Interaction volume radius: 5 \u00c5
Interaction volume height: 20 \u00c5
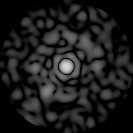
Disorder parameter: 0.7984